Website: bh-photo
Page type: address-validator
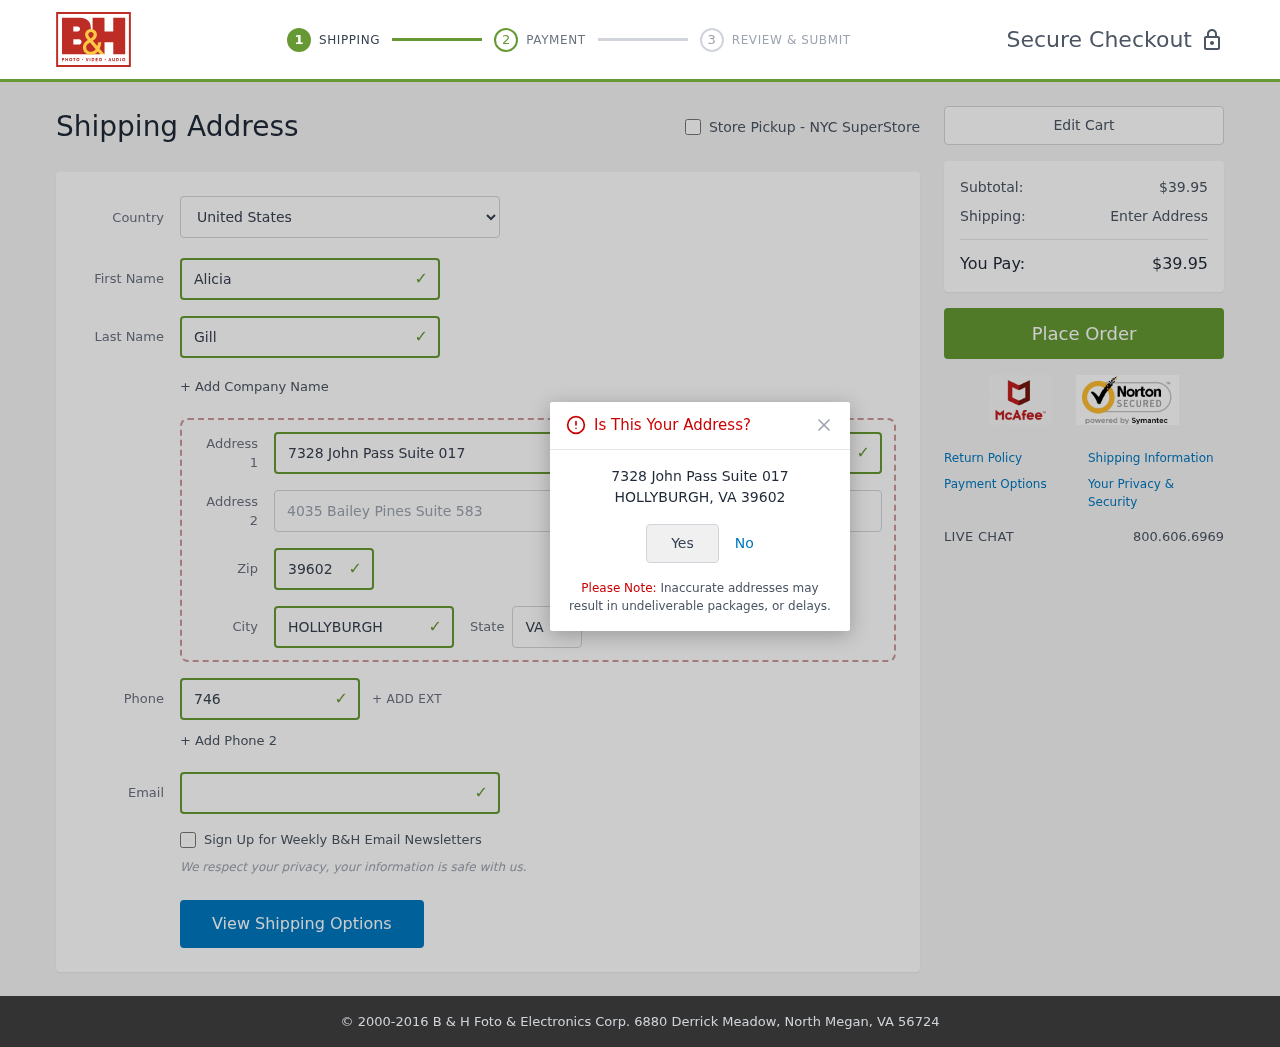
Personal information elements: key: PII_CITY
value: Hollyburgh
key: PII_COUNTRY
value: United States
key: PII_EMAIL
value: alicia.gill@hotmail.com
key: PII_FIRSTNAME
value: Alicia
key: PII_LASTNAME
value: Gill
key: PII_PHONE
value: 7469751389
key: PII_POSTCODE
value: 39602
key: PII_STATE_ABBR
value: VA
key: PII_STREET
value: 7328 John Pass Suite 017
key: PII_STREET2
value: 4035 Bailey Pines Suite 583
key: PII_CITY_CONFIRM
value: HOLLYBURGH
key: PII_POSTCODE_FULL
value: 39602
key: PII_POSTCODE_NUMERIC
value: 39602
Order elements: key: ORDER_SUBTOTAL
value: $39.95
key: ORDER_TOTAL
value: $39.95